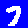
Digit: 7